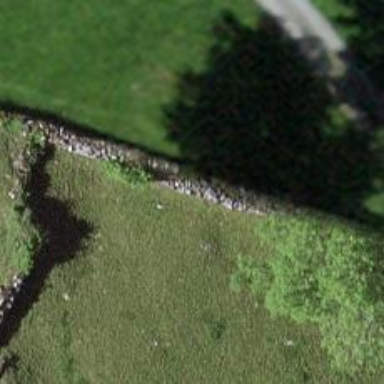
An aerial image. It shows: Wall made of dry stone.